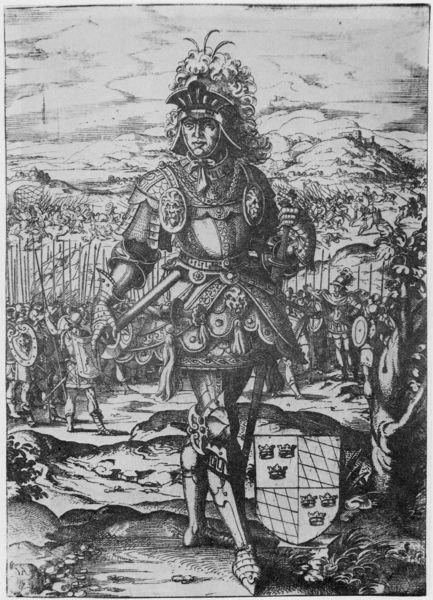
Titel: Bildnis von Theodorus I
Künstler: Jost Amman
Institution: (Seriendruck)
Schlagwörter: baum, berg, feder, hand, himmel, kampf, mann, schatten, umhang, weiß, wolken, landschaft, menschen, grau, hintergrund, licht, schwarz, zeichnung, blick, haus, weg, leute, ornament, federn, mensch, rahmen, stehen, steine, bildnis, portrait, porträt, ferne, hügel, natur, weite, boden, krone, federbusch, bein, stab, fahne, berge, gebirge, grafik, graphik, krieg, schlacht, könig, soldaten, karten, glanz, metall, schild, panzer, druck, schraffur, radierung, stich, schwarzweiß, schwert, schwerter, waffen, soldat, volk, degen, helm, orden, stiefel, herrscher, ritter, anführer, armee, darstellung, heer, rüstung, sieg, heft, senkrecht, wappen, raute, brustpanzer, harnisch, krieger, general, herzog, prinz, lanzen, armbrust, speere, flaggen, dürer, helmbusch, emblem, kupferstich, sieger, zepter, kronen, vertikal, masken, sebastian, waffenrock, schlachtreihe, bewaffnete, knieschoner, emnlöem